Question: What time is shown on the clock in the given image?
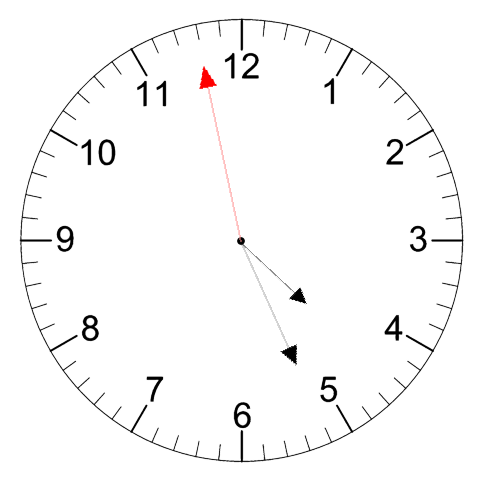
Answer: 04:25:58